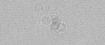
Label: camera_spot